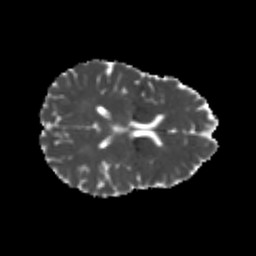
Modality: MD
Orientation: axial
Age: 24
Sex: female
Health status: healthy
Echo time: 0.074 s